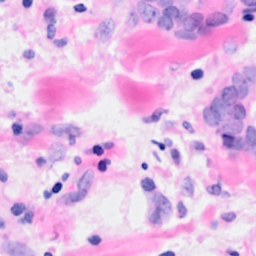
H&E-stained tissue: Breast